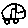
Label: car